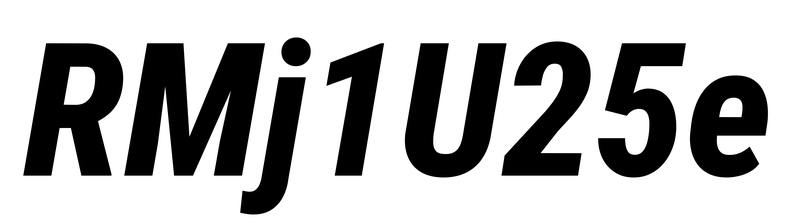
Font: Roboto-Italic_Condensed_ExtraBold_Italic